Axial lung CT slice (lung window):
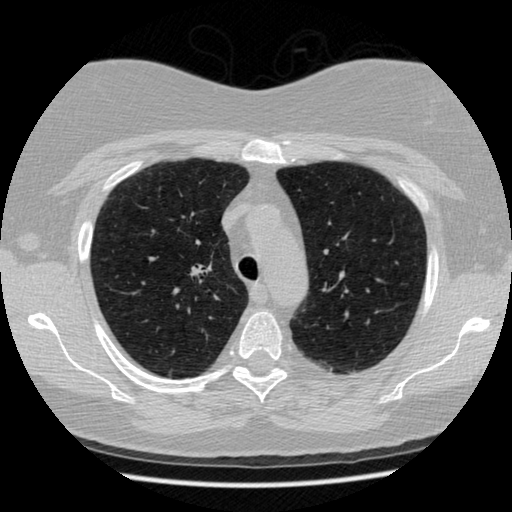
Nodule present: no